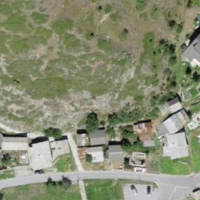
EUNIS habitat code: 54
Species observed at this site:
Sedum album